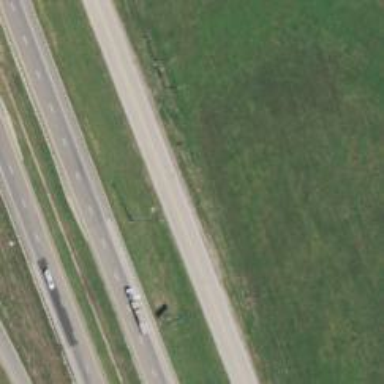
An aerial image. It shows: Tertiary road with frontage road along it.